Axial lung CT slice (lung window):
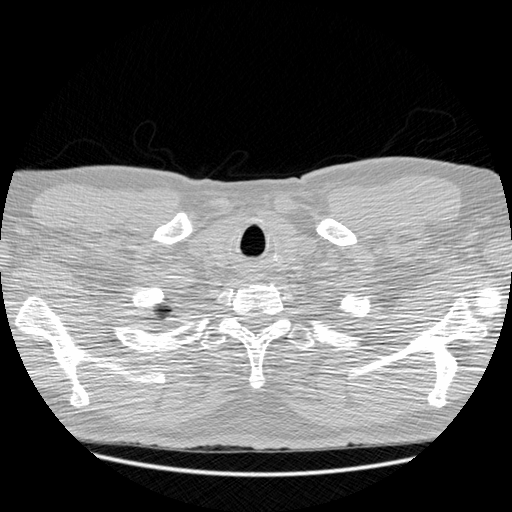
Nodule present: no